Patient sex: M
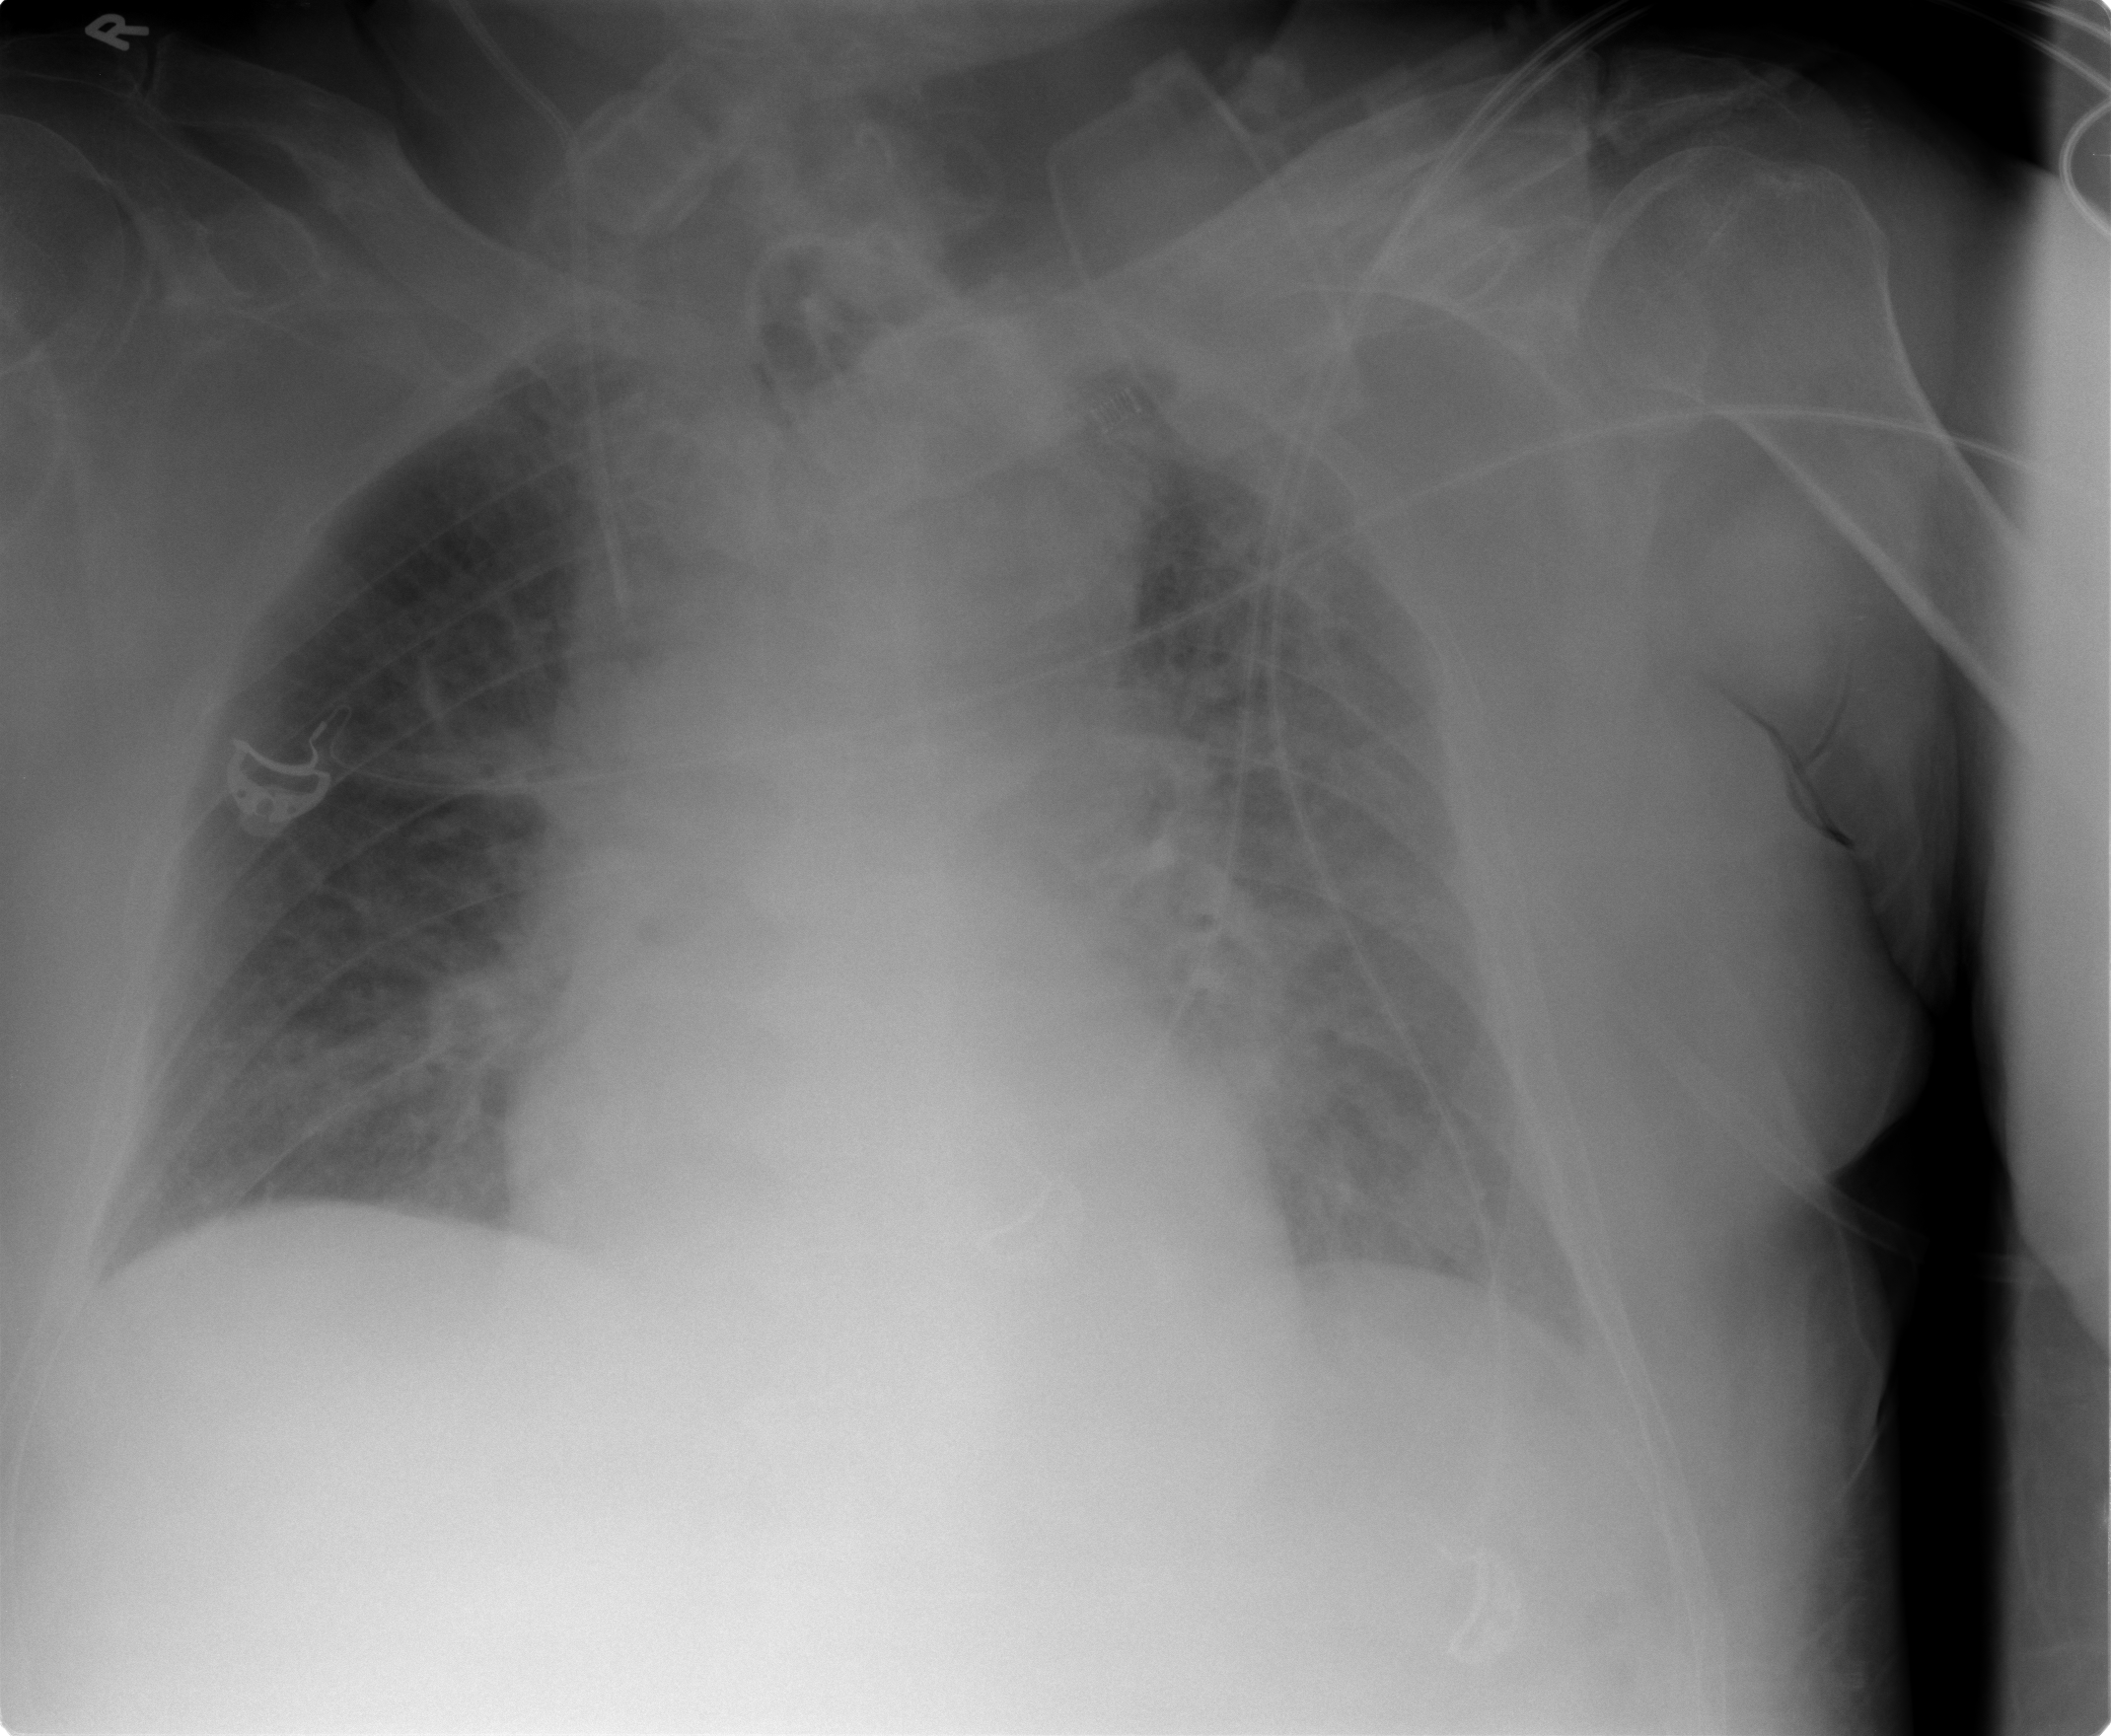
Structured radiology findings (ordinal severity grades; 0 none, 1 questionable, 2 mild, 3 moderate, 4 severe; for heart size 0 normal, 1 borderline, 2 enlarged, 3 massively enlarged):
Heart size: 0
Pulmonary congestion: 2
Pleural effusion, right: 0
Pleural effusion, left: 0
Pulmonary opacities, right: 1
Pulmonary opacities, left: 2
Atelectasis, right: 2
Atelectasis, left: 2